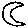
Label: moon